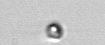
Label: nanoplankton_mix